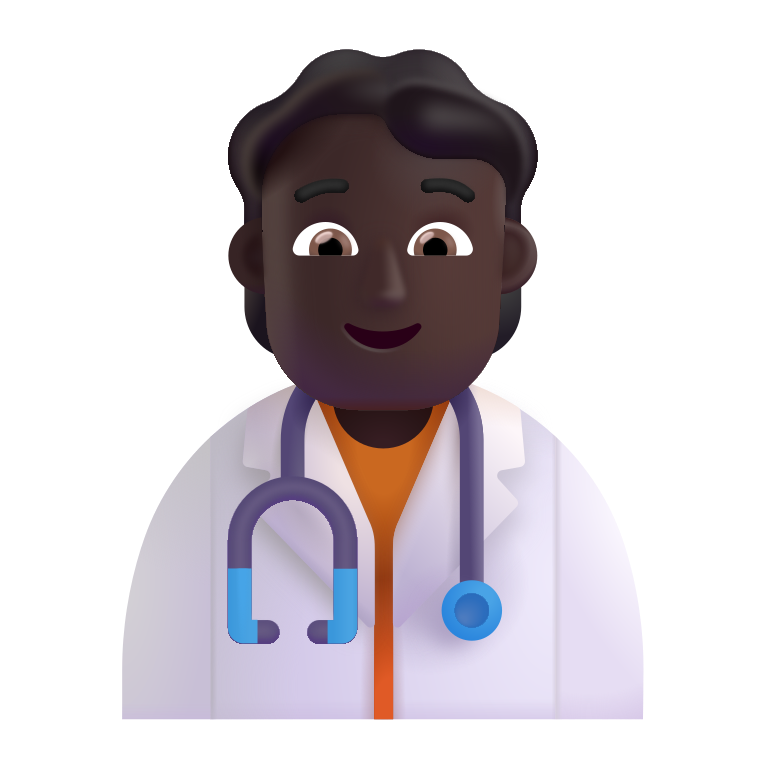
health worker color dark